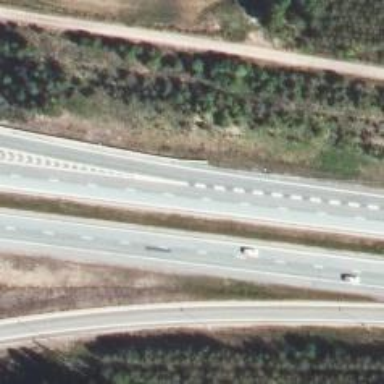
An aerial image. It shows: Asphalt motorway.